Question: I have this problem to fix the conflict

The <URL> tool "doesn't let me commit" the change on the middle, and this are the new changes that I need to commit.
I type:
'''
$ git checkout MyBranch
$ git merge master
'''
and the inverse
'''
$ git checkout MyBranch
$ git merge master
'''
and I did not get yet.
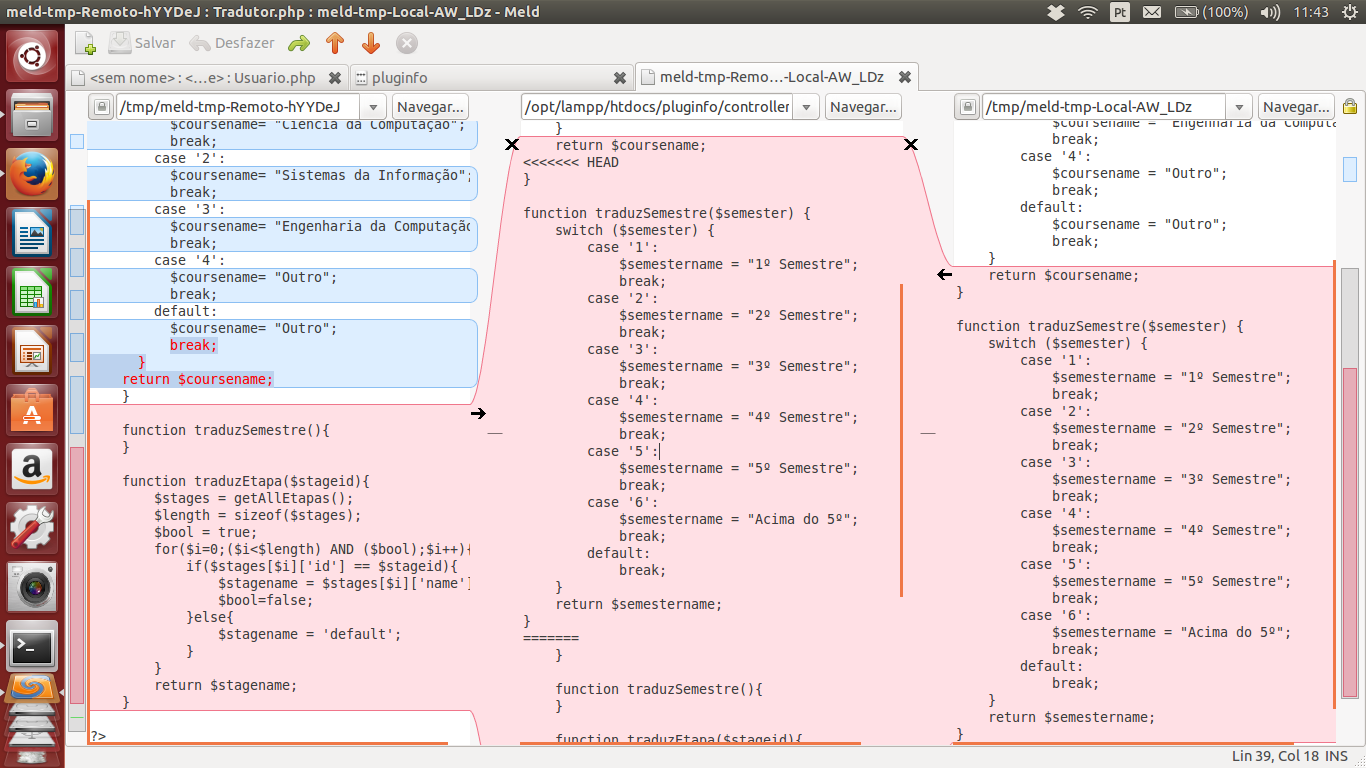
Answer: I solved. The problem was caused because i started the meld incorrectly, then he "hadn't" permission to edit the file and . After configures him correctly, i typed:
'$ git mergetool'
Then, it starts each conflict's file
To configures him, i typed:
'$ git config --global mergetool.meld'